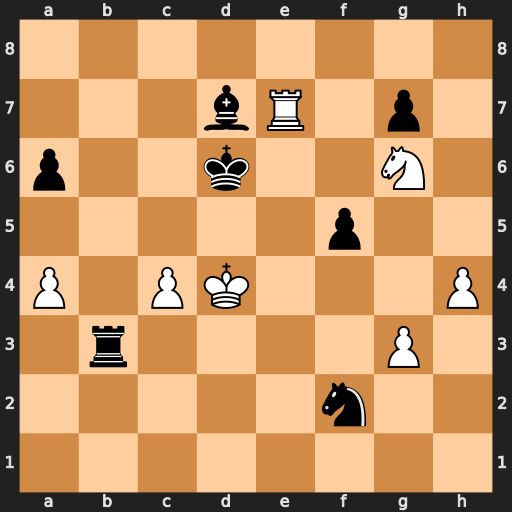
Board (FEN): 8/3bR1p1/p2k2N1/5p2/P1PK3P/1r4P1/5n2/8
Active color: w
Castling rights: -
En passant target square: -
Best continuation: c5+ Kc7 Ne5 Kc8 Rxd7